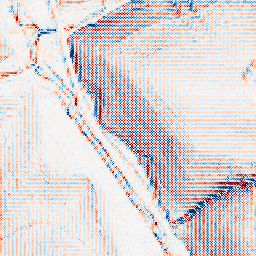
Category: wavelet
Decomposition family: wavelet_dwt
Decomposition parameters: wavelet: haar
level: 1
Upsampling method: quintic
Upsampling parameters: scale: 8
Upsampling scale: 8